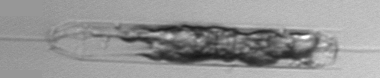
Label: Ditylum_brightwellii